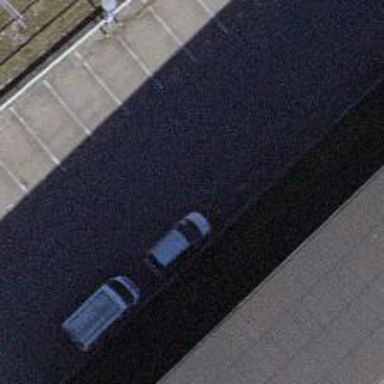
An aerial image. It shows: Car-sharing service available at this location.